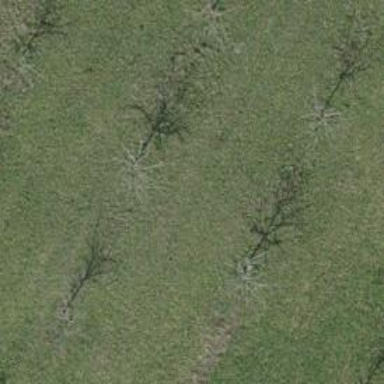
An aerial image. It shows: Orchard with deciduous broadleaved trees.